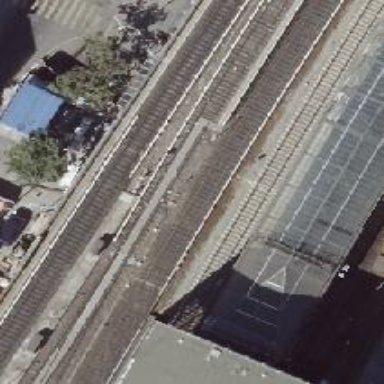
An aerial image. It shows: Wedge is used for the railway derail.